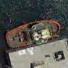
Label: Towing_vessel